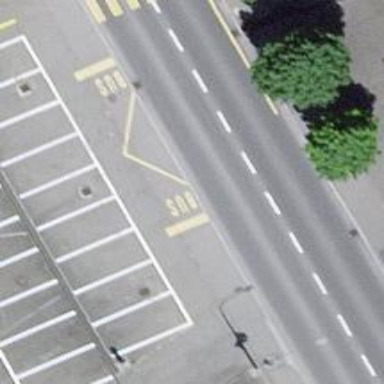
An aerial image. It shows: Bus stop with shelter. It is platform for public transport.